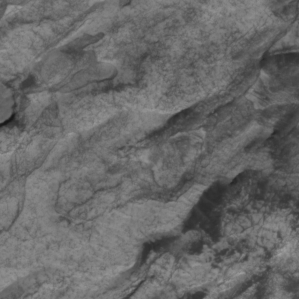
Label: non_frost